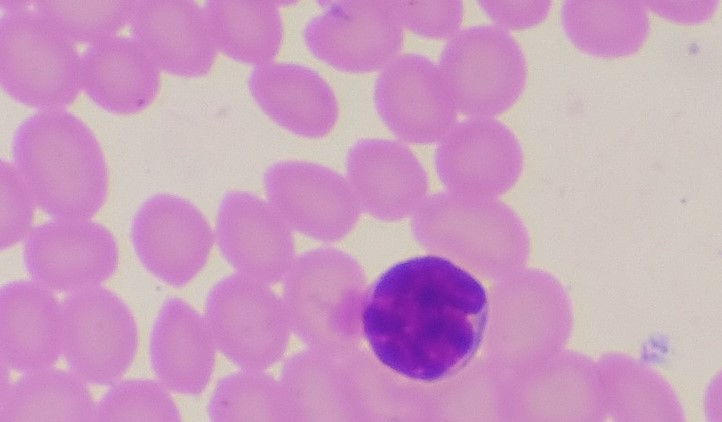
White blood cell type: Lymphocyte